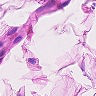
Metastatic tissue present: no